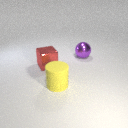
large red metal cube behind large yellow rubber cylinder